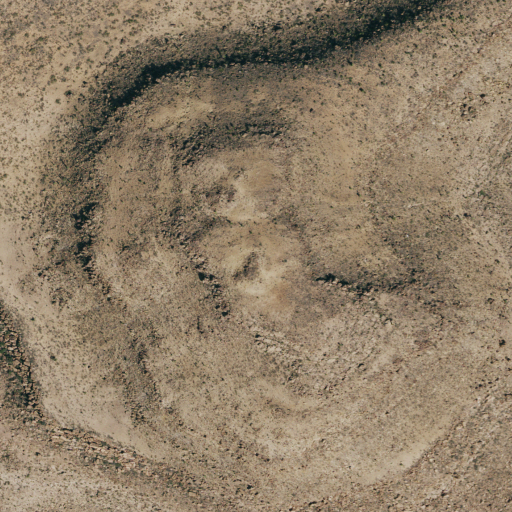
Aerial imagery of mountain in Texas named Dome Peak containing only shrub